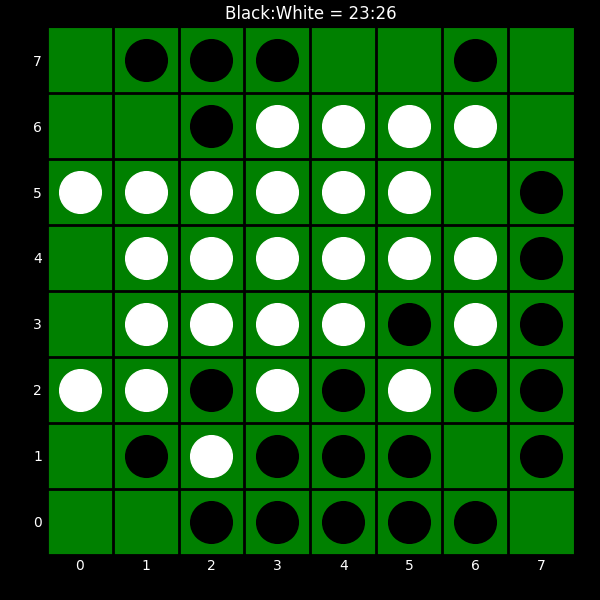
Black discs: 23
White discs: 26